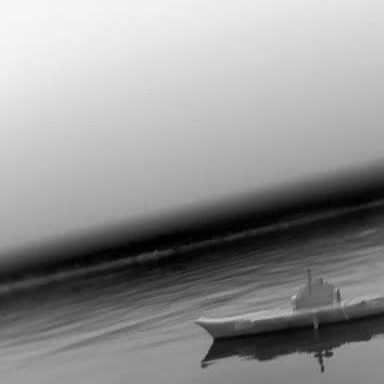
There is a warship in the infrared image.